Aerial crown-view tile of a tropical tree (Barro Colorado Island, Panama), acquired 20241014:
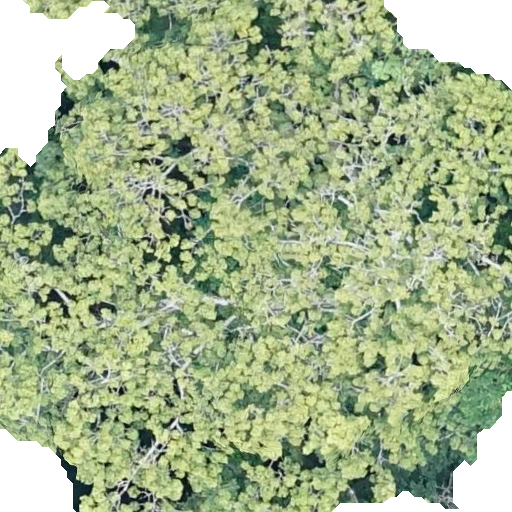
Species: Ceiba pentandra
GBIF accepted scientific name: Ceiba pentandra
Crown area: 429.048 m²